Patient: sex F, age 38
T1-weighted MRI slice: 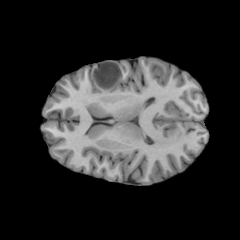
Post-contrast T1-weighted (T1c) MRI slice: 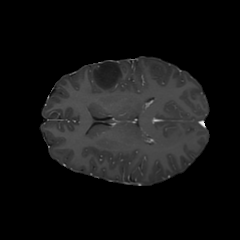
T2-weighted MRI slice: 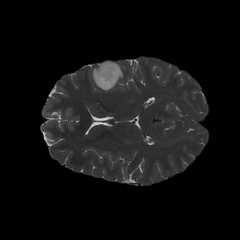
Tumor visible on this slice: yes
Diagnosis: Astrocytoma, IDH-mutant
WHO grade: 2